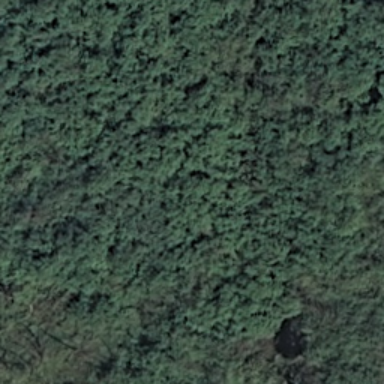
This is a dense forest with lots of dark green trees .